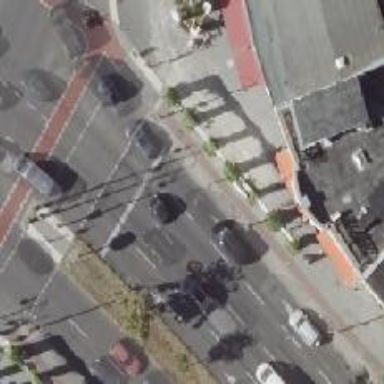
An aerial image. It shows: Road with traffic signals.